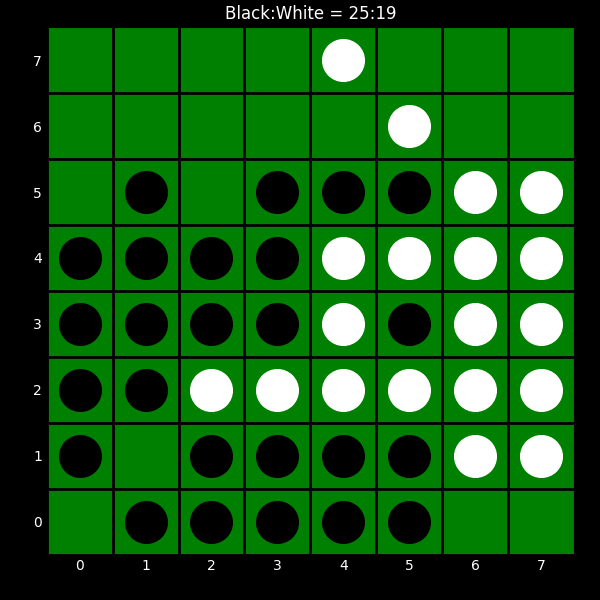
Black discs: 25
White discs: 19